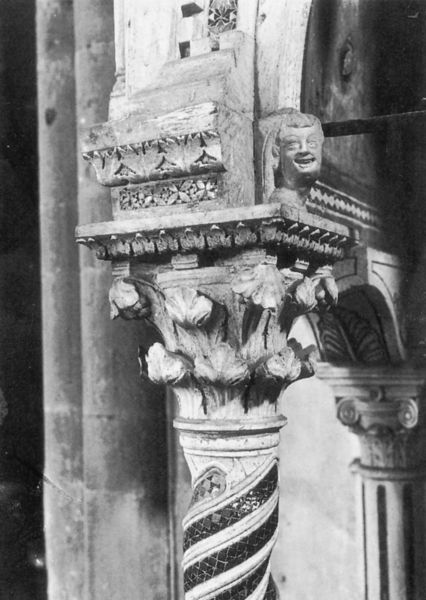
Titel: Grabmal Papst Hadrians V.
Standort: Viterbo, S. Francesco (EU - I - Latium)
Schlagwörter: blätter, dunkel, kopf, laub, ausschnitt, grau, hintergrund, schwarz, säule, blüten, architektur, gesicht, stein, kirche, bogen, detail, floral, foto, fotografie, gemustert, lachen, antike, narr, plastisch, schwarzweiß, gedreht, kapitell, verziert, fries, säulenkapitell, mittelalter, romanik, dorisch, korinthisch, verdreht, spirale, fratze, akanthus, korintisch, akanthusblätter, latein, neuzeit, eingedreht, aknthusblätter